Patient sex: M
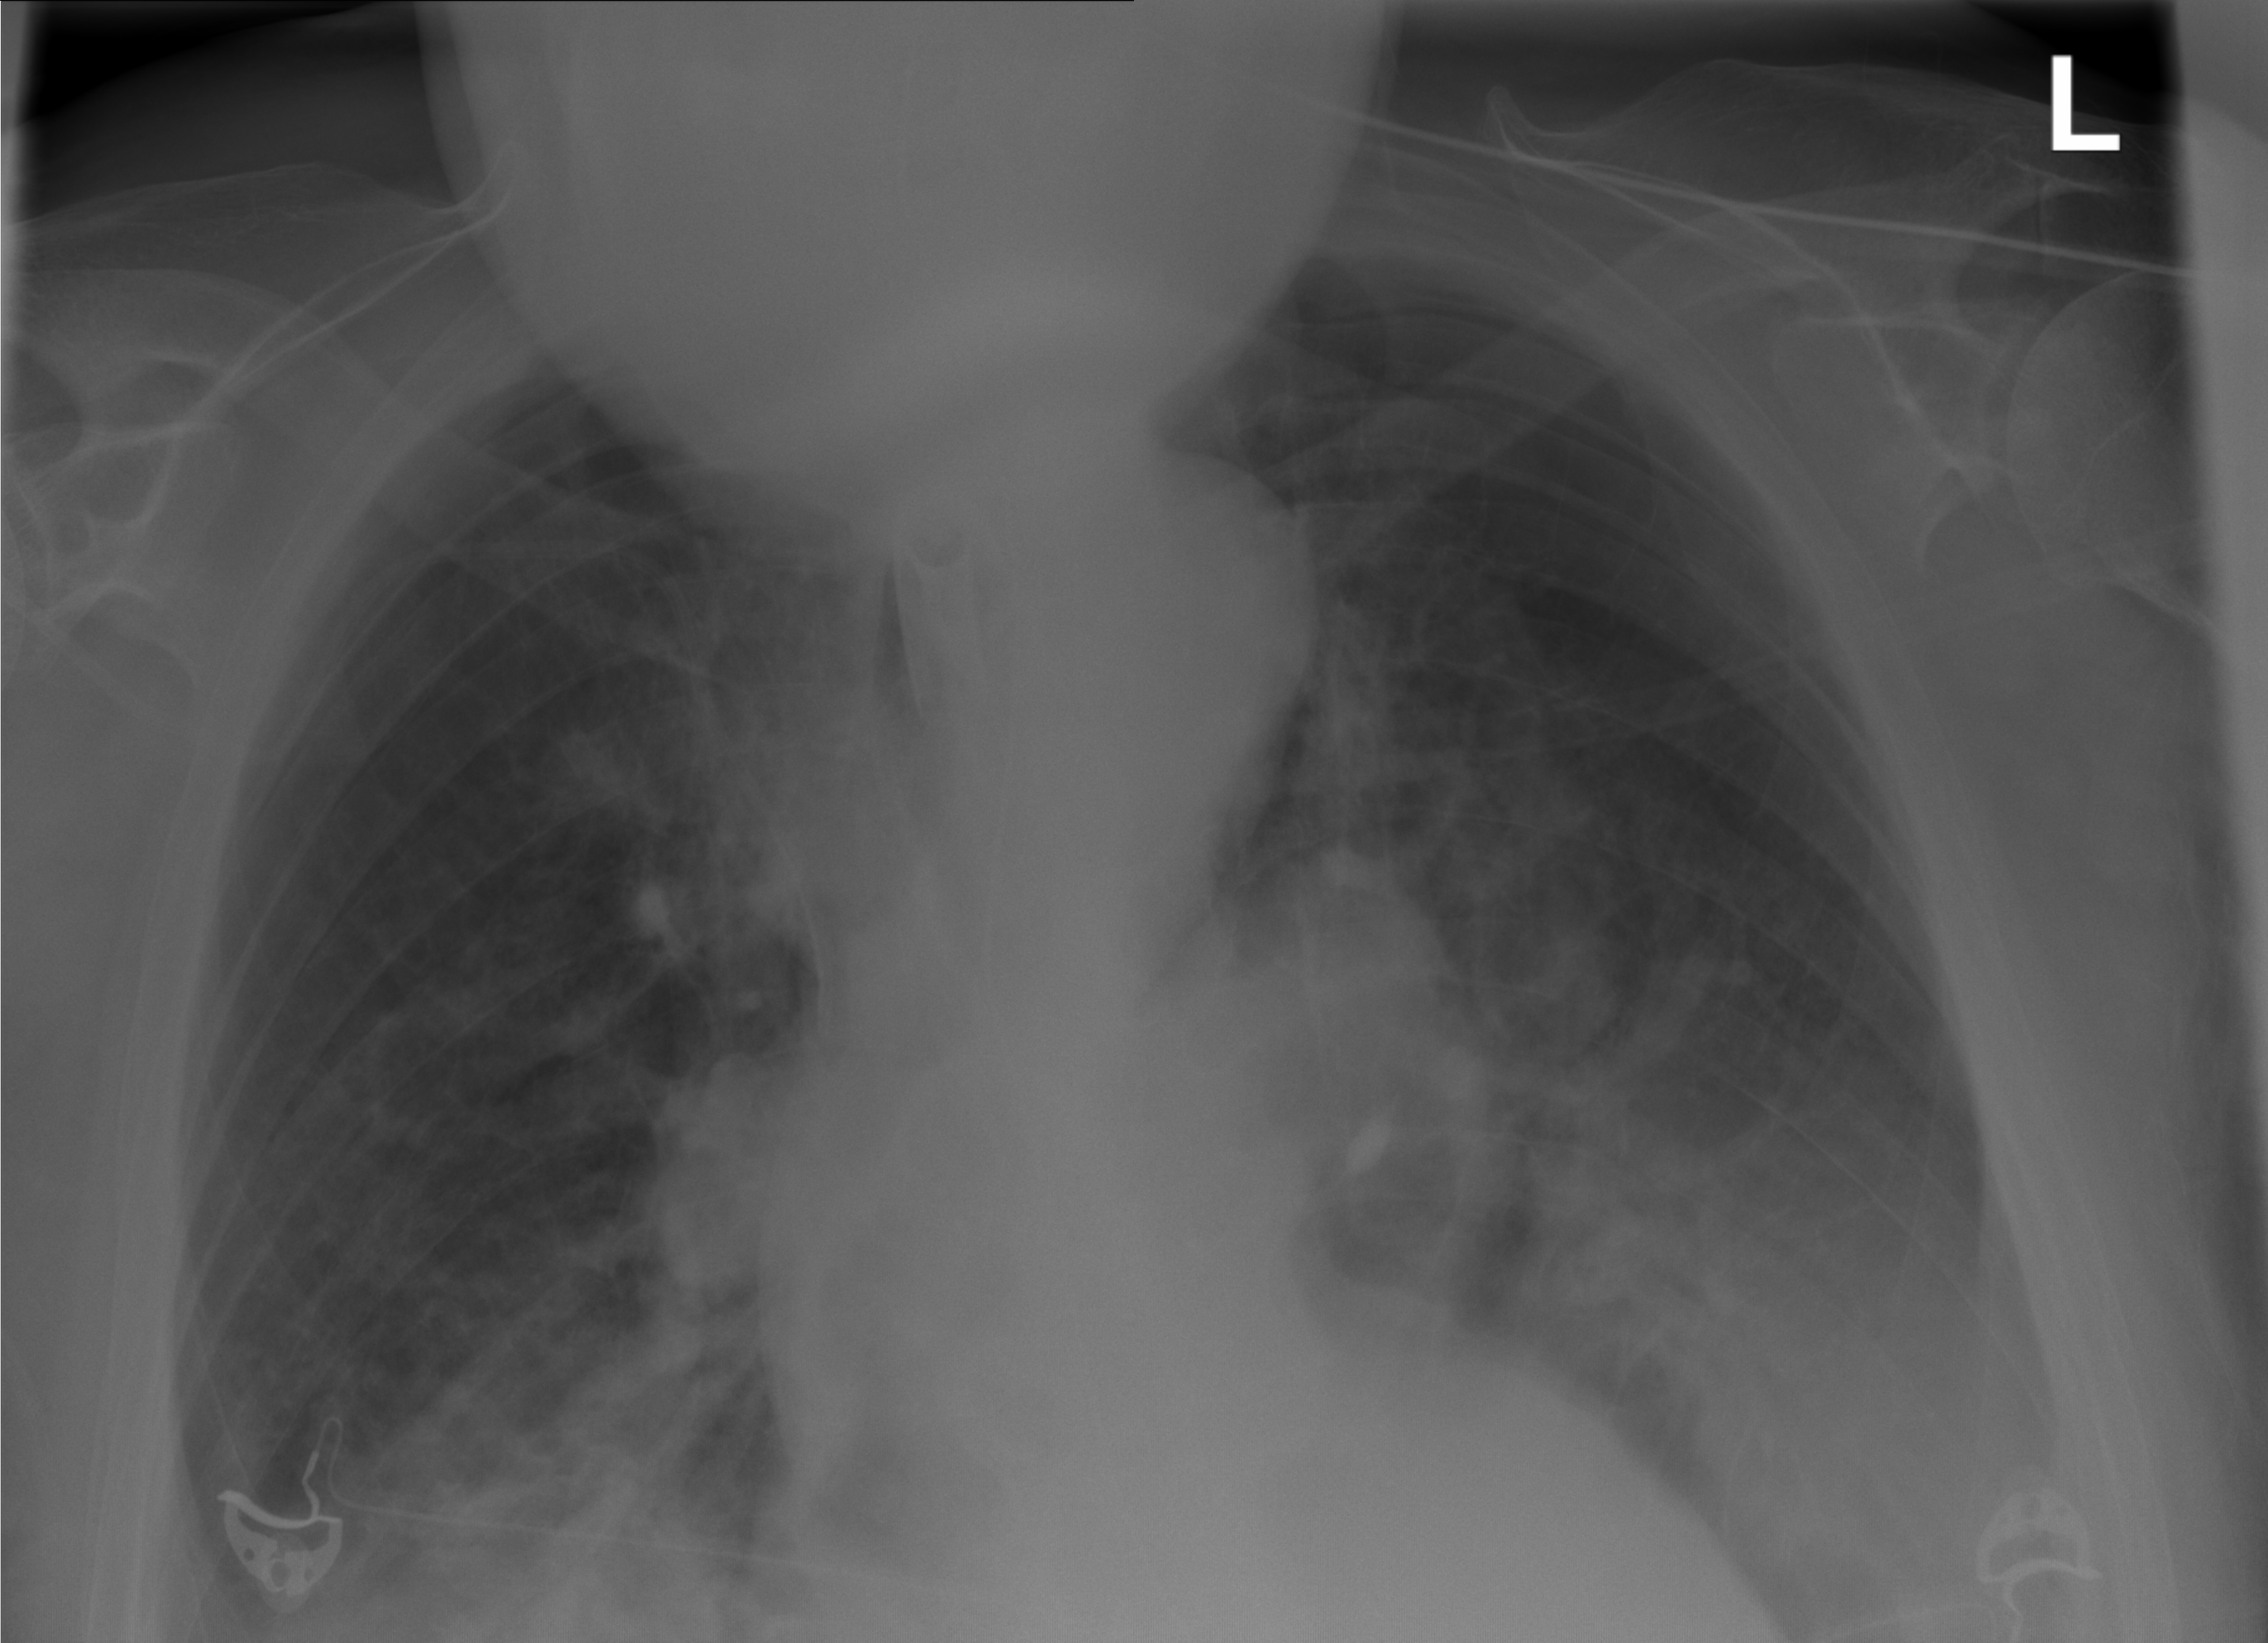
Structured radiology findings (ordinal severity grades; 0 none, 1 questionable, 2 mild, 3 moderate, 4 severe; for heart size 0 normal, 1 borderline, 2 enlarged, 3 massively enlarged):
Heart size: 2
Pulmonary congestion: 2
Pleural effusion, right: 0
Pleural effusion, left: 2
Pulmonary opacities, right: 1
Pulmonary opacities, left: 0
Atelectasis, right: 2
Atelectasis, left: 2